Question: I am trying to solve a fairly large MIP model in gurobi.
I am using a '.lp' file as the input to gurobi.
My problem has continuous and integer variables. But no binary variables
while solving the model on the gurobi command shell.

why are binary variables ( 93 of them) being created after pre-solve ?
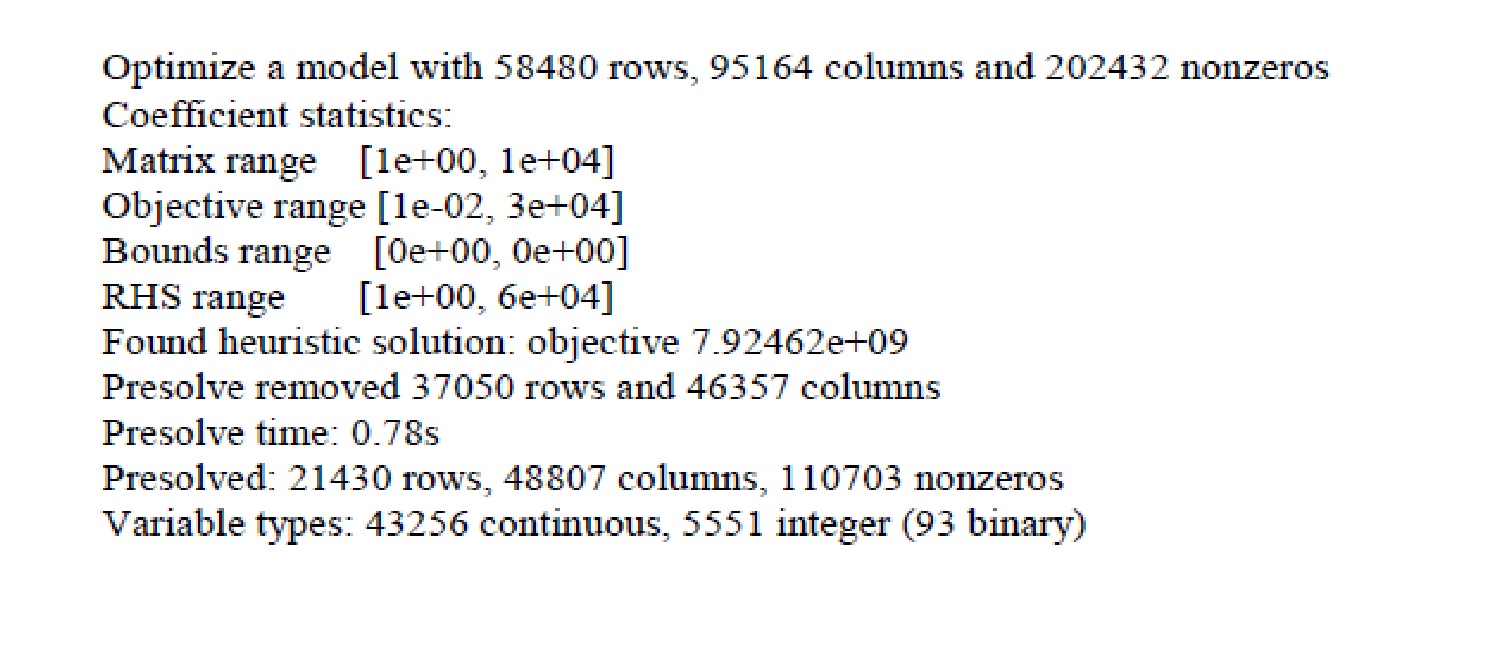
Answer: Some of the integer variables may have bounds of '[0,1]', before or after presolve.